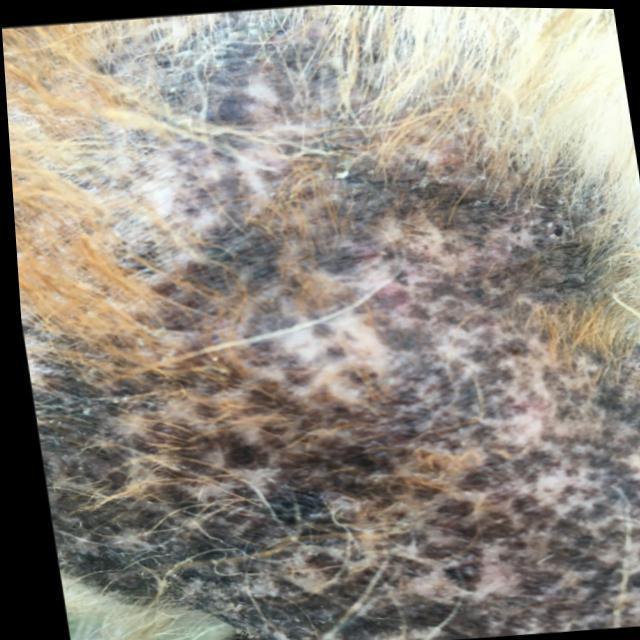
Canine demodicosis (Demodex mange) — caused by Demodex canis mites. Presents with alopecia, follicular papules, pustules, and comedones. Often localized on face and forelimbs.